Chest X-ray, PA view. Patient: 44 years old, sex M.
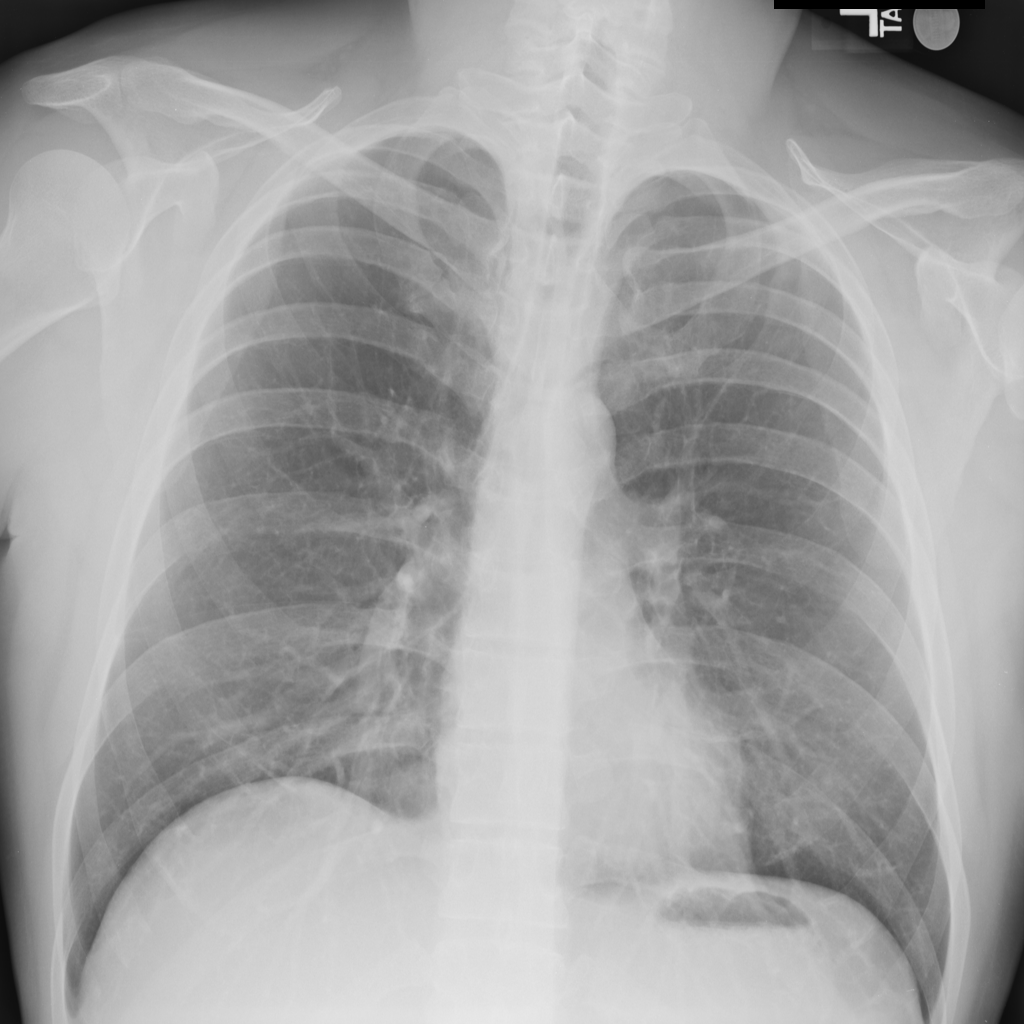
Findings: No Finding